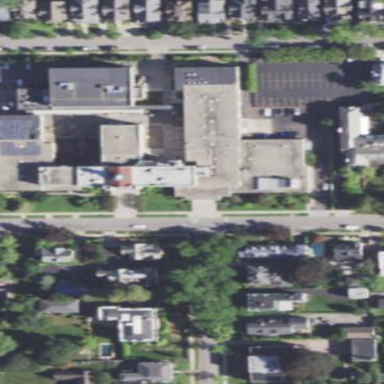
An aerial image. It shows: School building.